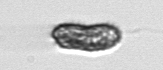
Label: Pseudochattonella_farcimen